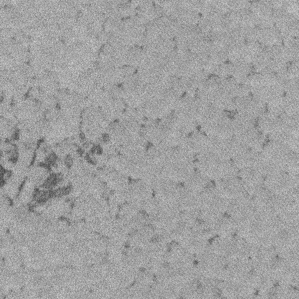
Label: frost